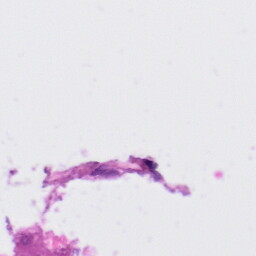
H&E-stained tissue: Liver